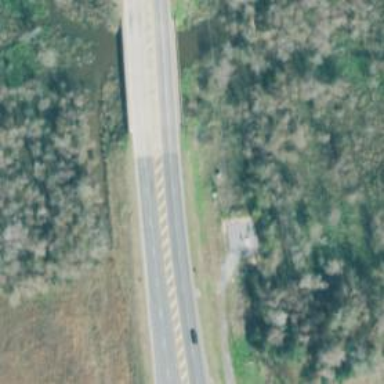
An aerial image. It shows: Trunk highway bridge with dual carriageway.